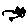
Label: cat